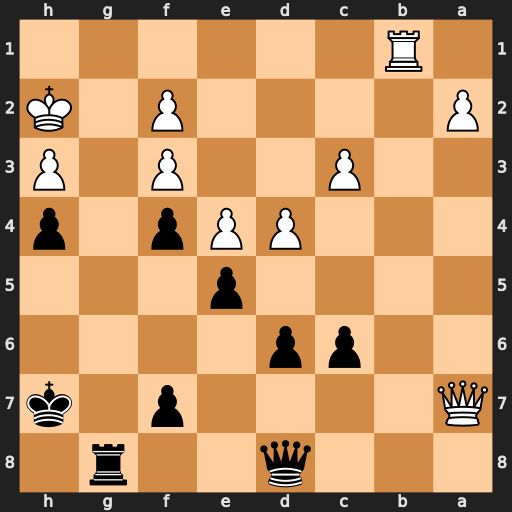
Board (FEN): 3q2r1/Q4p1k/2pp4/4p3/3PPp1p/2P2P1P/P4P1K/1R6
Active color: b
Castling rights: -
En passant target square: -
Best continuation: Qg5 Qxf7+ Kh8 Qxg8+ Qxg8